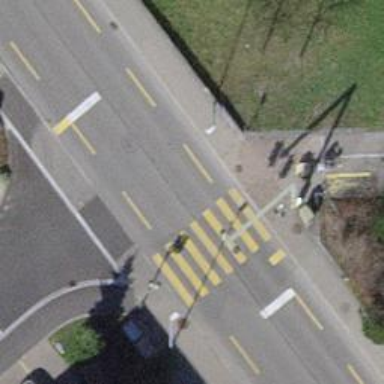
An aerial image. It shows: Tertiary road with asphalt surface. It includes cycle lane on both sides.